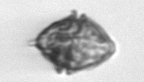
Label: Kryptoperidinium_triquetrum